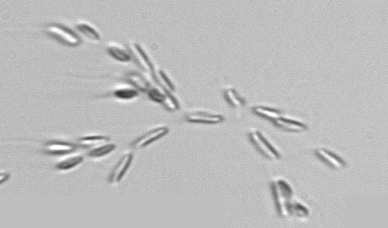
Label: Dinobryon